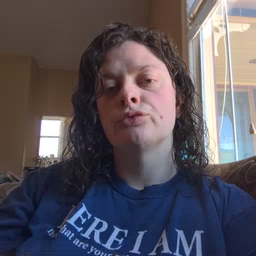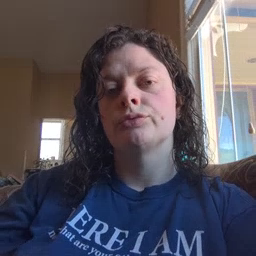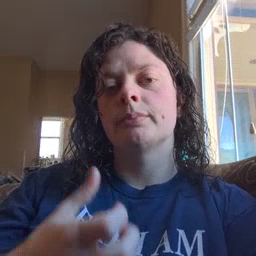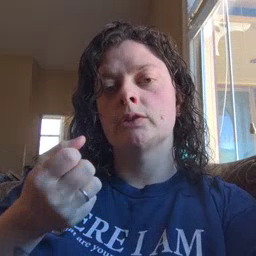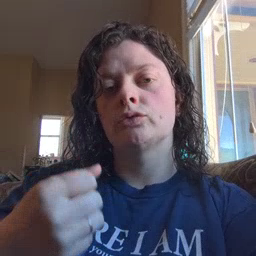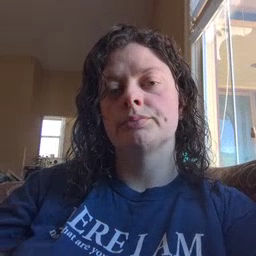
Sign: milk